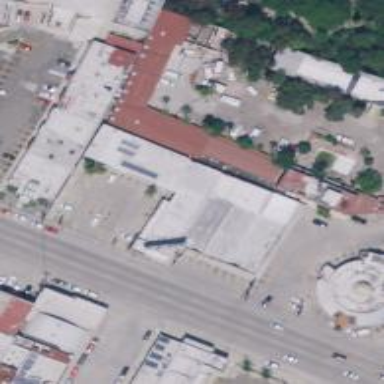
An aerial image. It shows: Retail building.